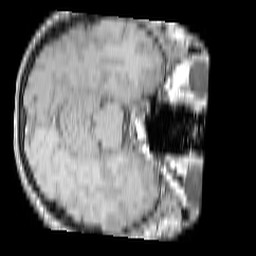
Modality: T1w
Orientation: axial
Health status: ill
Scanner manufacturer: philips
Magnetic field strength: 3 T
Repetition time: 0.3787 s
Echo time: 0.002908 s